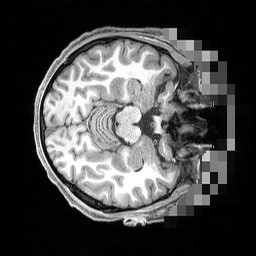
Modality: T1w
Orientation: axial
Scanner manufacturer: siemens
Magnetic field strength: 3 T
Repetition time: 2.4 s
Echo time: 0.00256 s